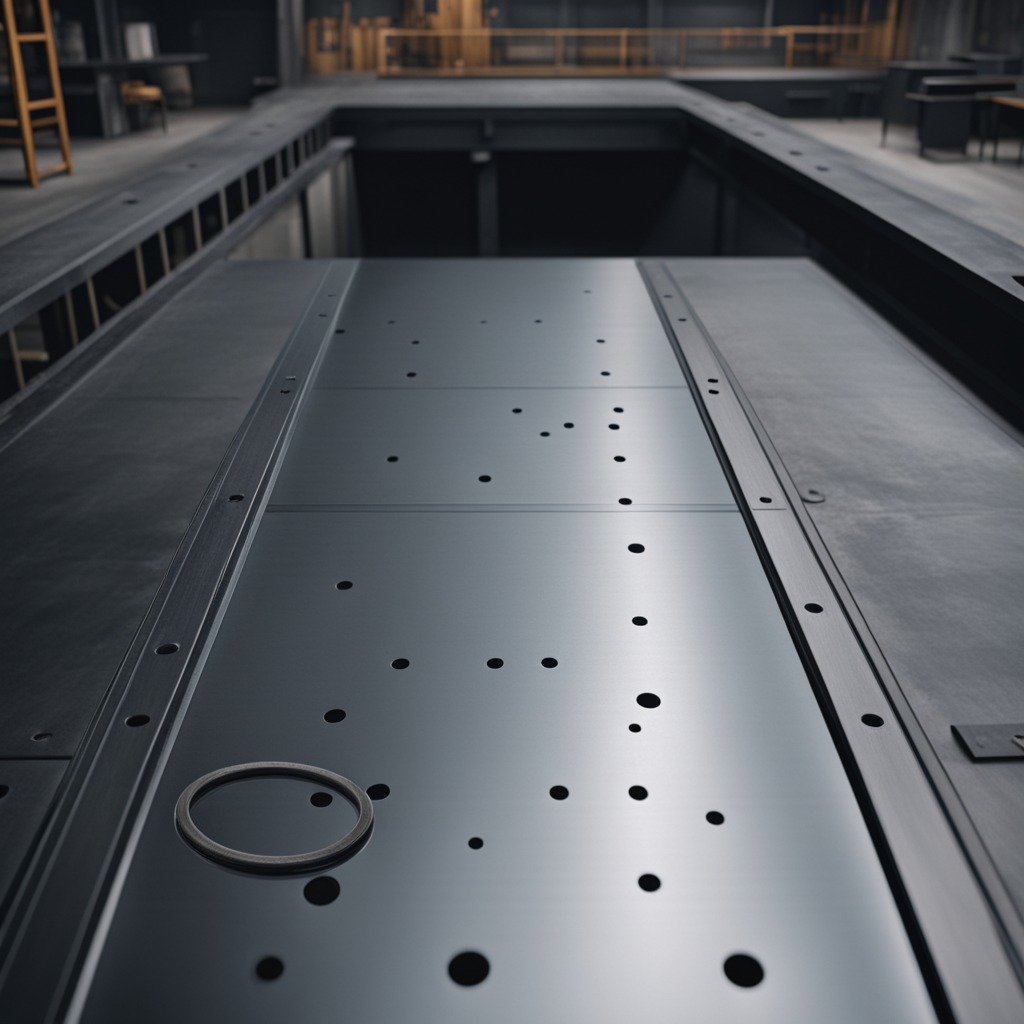
A rubber O-ring is lying on the cold steel table in a mining workshop.